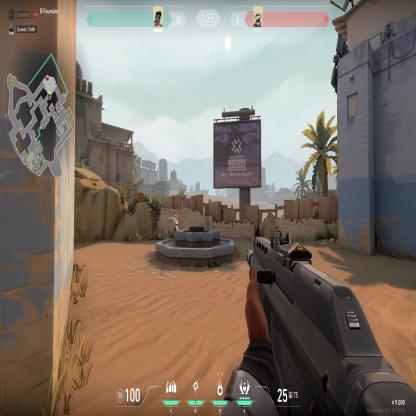
Label: enemy